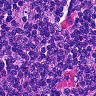
Metastatic tissue present: no